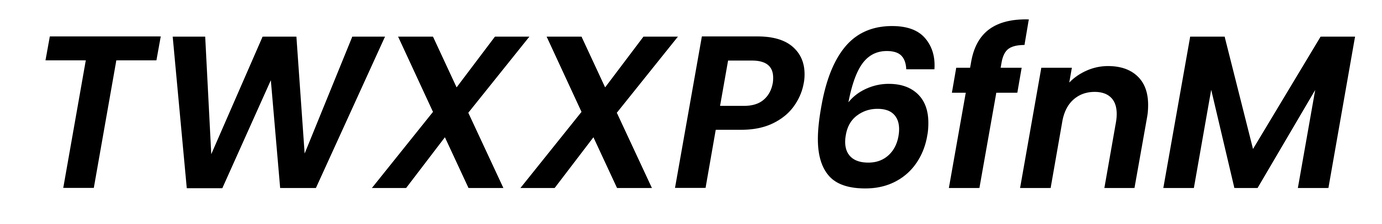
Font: Poppins-SemiBoldItalic